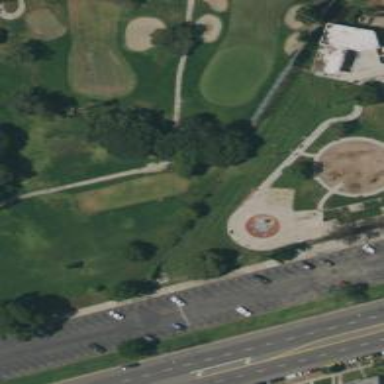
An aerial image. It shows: Golf cartpath that is also road path.